Field crop: maize
Growth stage: 2
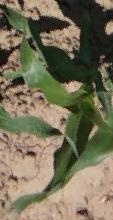
Species: maize